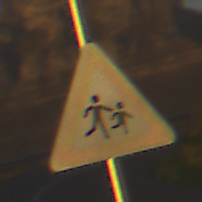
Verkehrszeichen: KinderLinks
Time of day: SunriseSunset
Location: Outdoor (RoadRail)
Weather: PartlyCloudy
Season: NotSpecified
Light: Natural